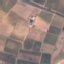
Land use / land cover: PermanentCrop